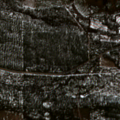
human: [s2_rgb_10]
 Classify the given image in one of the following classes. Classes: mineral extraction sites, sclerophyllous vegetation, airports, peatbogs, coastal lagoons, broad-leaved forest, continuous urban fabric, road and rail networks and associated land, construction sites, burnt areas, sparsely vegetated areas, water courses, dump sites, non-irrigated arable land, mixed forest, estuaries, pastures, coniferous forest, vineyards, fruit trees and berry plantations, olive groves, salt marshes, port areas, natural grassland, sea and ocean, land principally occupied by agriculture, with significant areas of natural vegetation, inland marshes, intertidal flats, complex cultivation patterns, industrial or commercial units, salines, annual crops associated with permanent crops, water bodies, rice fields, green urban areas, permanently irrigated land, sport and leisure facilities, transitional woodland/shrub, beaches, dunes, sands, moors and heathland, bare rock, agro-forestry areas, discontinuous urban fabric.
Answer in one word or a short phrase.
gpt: coniferous forest, mixed forest